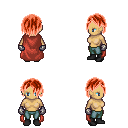
a pixel art fantasy rpg character, female body template, human, tanned skin, maroon cape, teal pants, red bangs hairstyle, metal gloves, black shoes, four views (front, back, left, right), 2x2 character sprite sheet, small pixel art, hard edges, no anti-aliasing